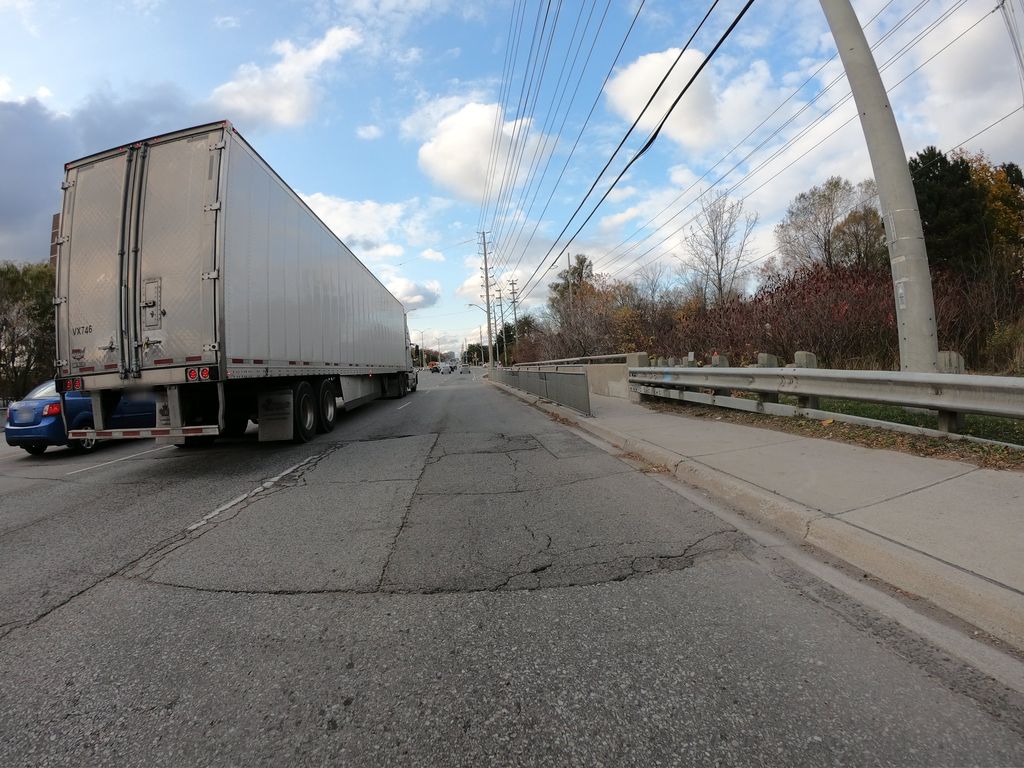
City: toronto